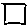
Label: square